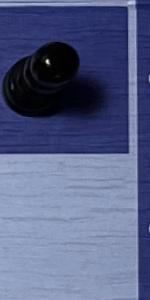
Label: Empty